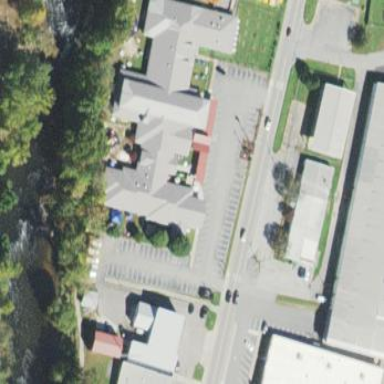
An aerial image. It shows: Kindergarten building.